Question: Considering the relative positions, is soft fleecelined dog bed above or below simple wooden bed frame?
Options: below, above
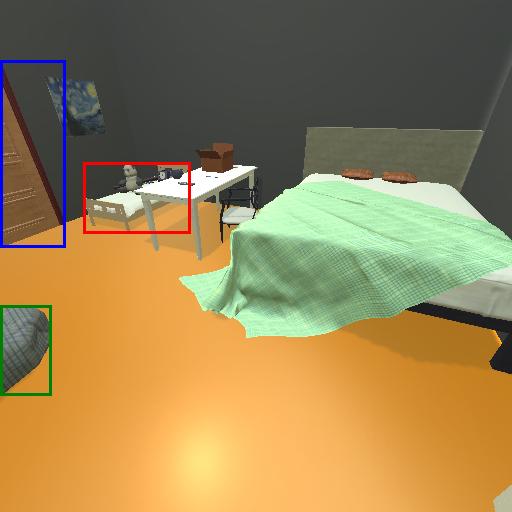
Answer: below